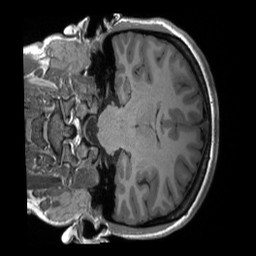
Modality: T1w
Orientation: coronal
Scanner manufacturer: siemens
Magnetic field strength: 3 T
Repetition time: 2.4 s
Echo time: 0.00224 s